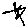
Label: star